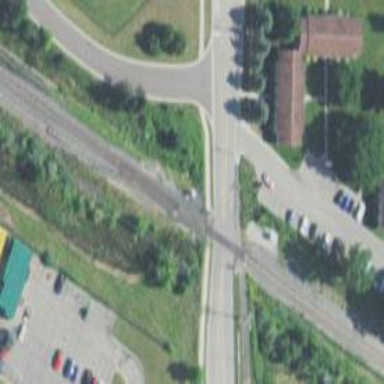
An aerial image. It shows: Railway crossing.